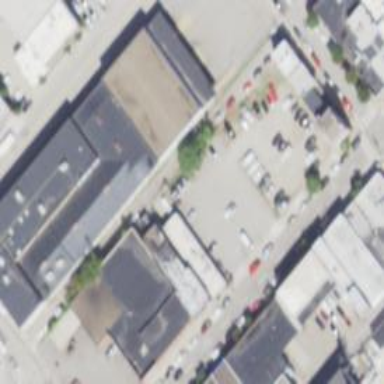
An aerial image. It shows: Warehouse building.